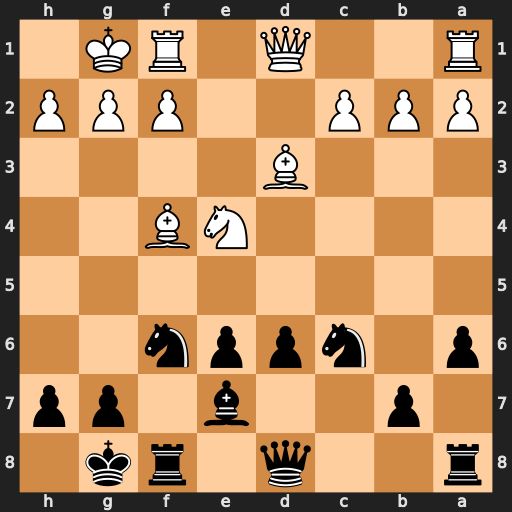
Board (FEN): r2q1rk1/1p2b1pp/p1nppn2/8/4NB2/3B4/PPP2PPP/R2Q1RK1
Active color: b
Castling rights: -
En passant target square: -
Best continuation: Nxe4